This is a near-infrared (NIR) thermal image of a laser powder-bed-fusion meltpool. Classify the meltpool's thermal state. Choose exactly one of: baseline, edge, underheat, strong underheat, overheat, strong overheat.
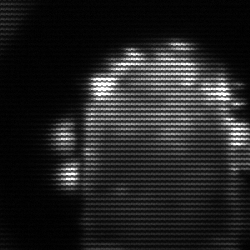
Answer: baseline